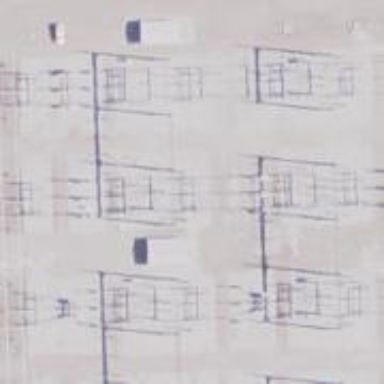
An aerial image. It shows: Switch for power supply.